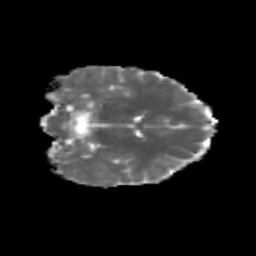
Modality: MD
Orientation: coronal
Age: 20
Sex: female
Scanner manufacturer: siemens
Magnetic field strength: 3 T
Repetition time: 3.5 s
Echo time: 0.113 s